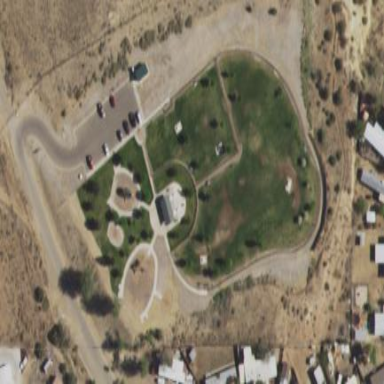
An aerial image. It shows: Fenced dog park for leisure activities on land.